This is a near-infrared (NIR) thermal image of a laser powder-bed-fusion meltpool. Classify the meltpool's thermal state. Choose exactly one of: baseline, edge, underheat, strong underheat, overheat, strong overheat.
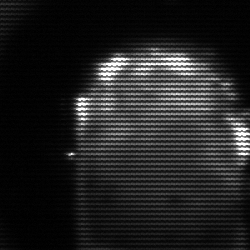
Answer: baseline